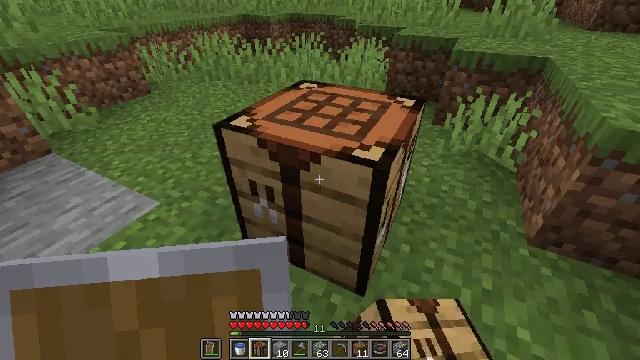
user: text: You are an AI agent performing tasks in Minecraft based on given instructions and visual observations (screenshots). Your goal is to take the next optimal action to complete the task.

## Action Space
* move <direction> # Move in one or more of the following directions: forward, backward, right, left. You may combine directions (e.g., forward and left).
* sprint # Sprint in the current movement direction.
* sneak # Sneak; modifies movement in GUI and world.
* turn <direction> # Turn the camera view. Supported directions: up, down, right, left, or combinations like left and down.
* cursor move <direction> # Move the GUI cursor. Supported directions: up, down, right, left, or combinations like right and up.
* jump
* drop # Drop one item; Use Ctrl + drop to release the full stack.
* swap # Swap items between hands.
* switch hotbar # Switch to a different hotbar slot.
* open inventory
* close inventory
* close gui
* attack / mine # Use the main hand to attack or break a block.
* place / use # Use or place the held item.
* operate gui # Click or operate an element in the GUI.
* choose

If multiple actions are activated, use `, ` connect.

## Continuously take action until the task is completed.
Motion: motion action
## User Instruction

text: Drop a redstone torch.
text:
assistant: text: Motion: open inventory